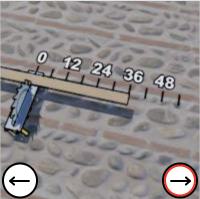
Task: length
Answer: 36
First scale value: 12.0